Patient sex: M
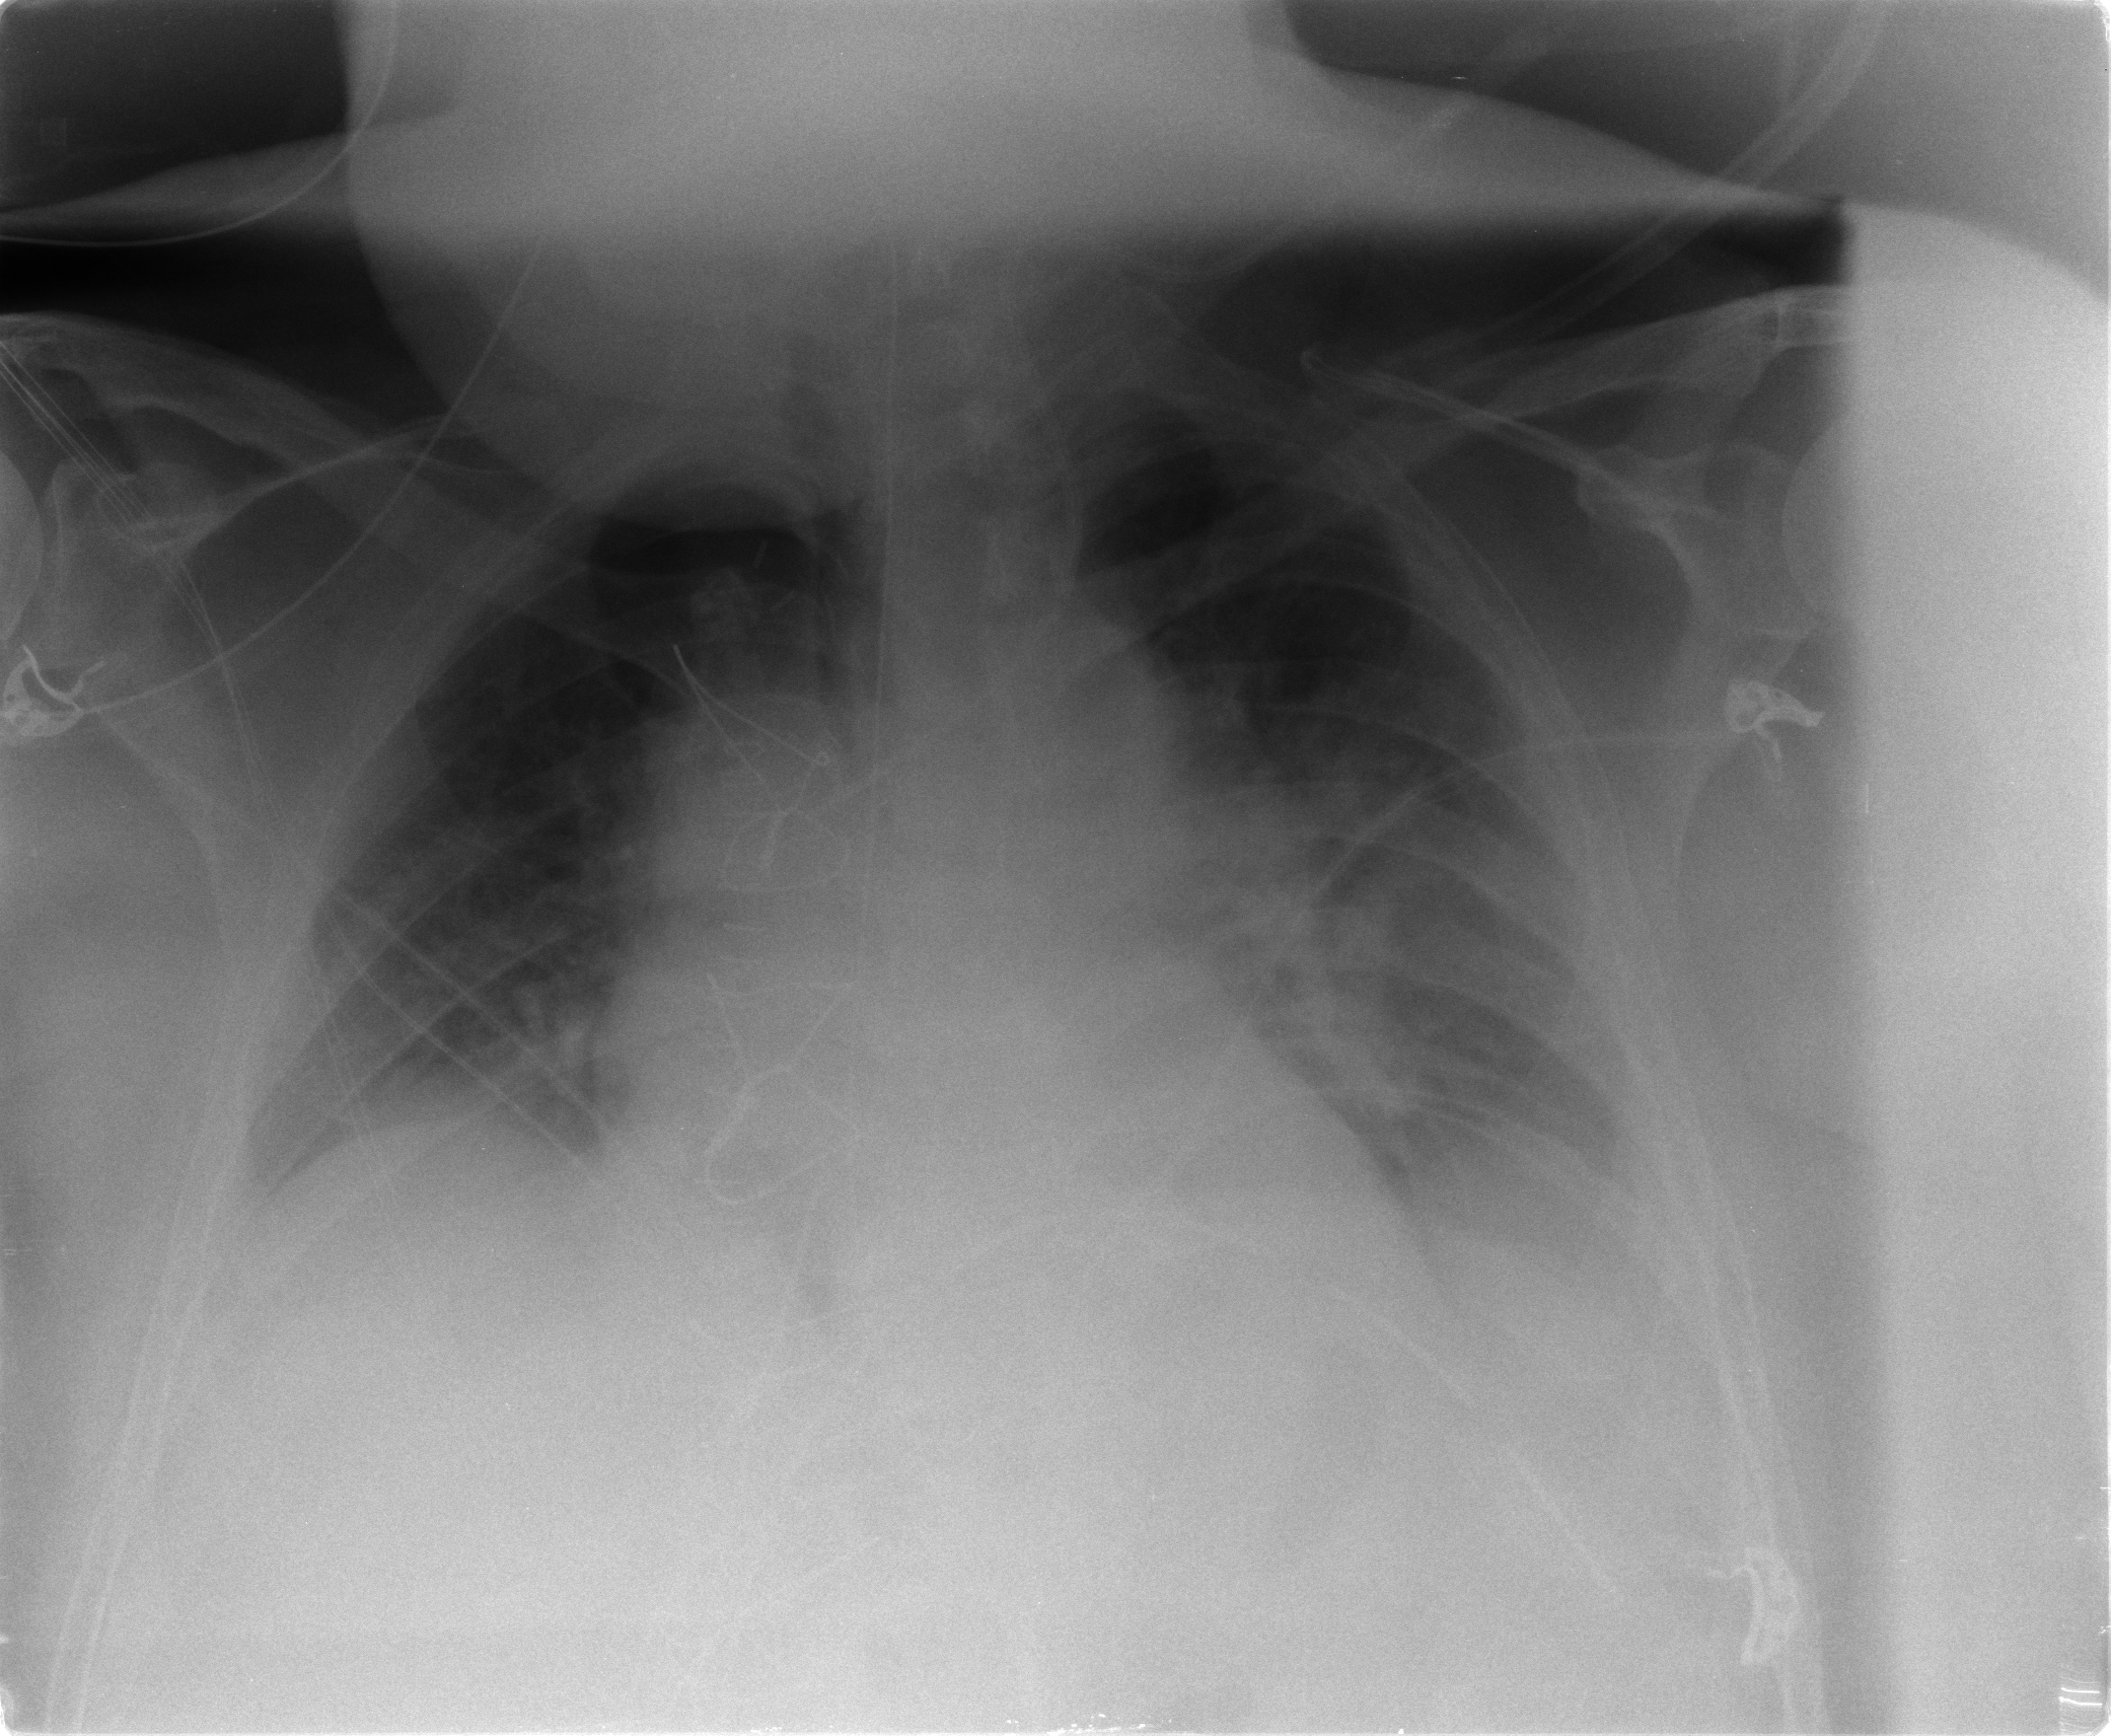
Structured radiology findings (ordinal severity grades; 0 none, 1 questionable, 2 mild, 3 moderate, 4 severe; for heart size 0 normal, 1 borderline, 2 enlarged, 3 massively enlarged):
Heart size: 2
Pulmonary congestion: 2
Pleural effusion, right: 0
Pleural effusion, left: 1
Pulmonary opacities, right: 0
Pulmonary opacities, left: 0
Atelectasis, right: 2
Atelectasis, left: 3